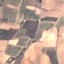
Land use / land cover: PermanentCrop